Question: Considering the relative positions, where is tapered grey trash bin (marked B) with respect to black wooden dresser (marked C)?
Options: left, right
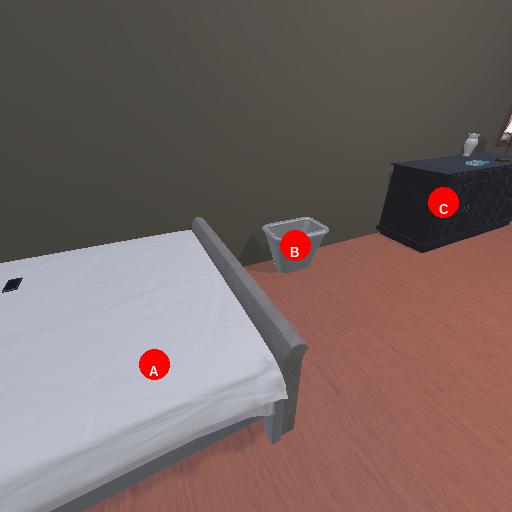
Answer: left